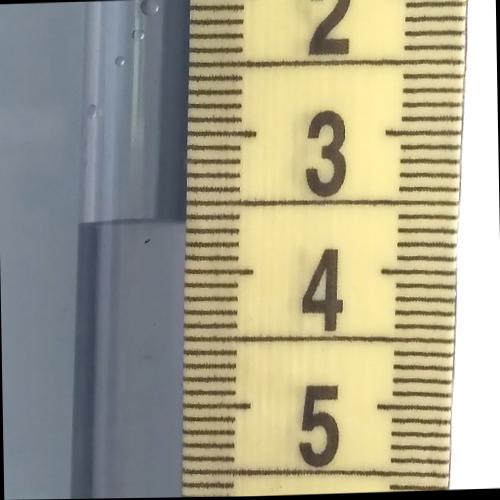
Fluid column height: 3.6 cm